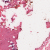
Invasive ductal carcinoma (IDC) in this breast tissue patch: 0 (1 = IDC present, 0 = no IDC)